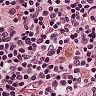
Metastatic tissue present: no